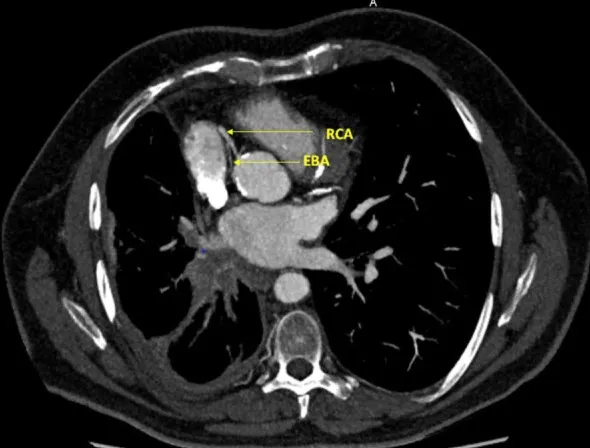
Axial section, right coronary artery (RCA) and ectopic bronchial artery (EBA) (coroscan).
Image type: radiology (ct)